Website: bh-photo
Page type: gifting
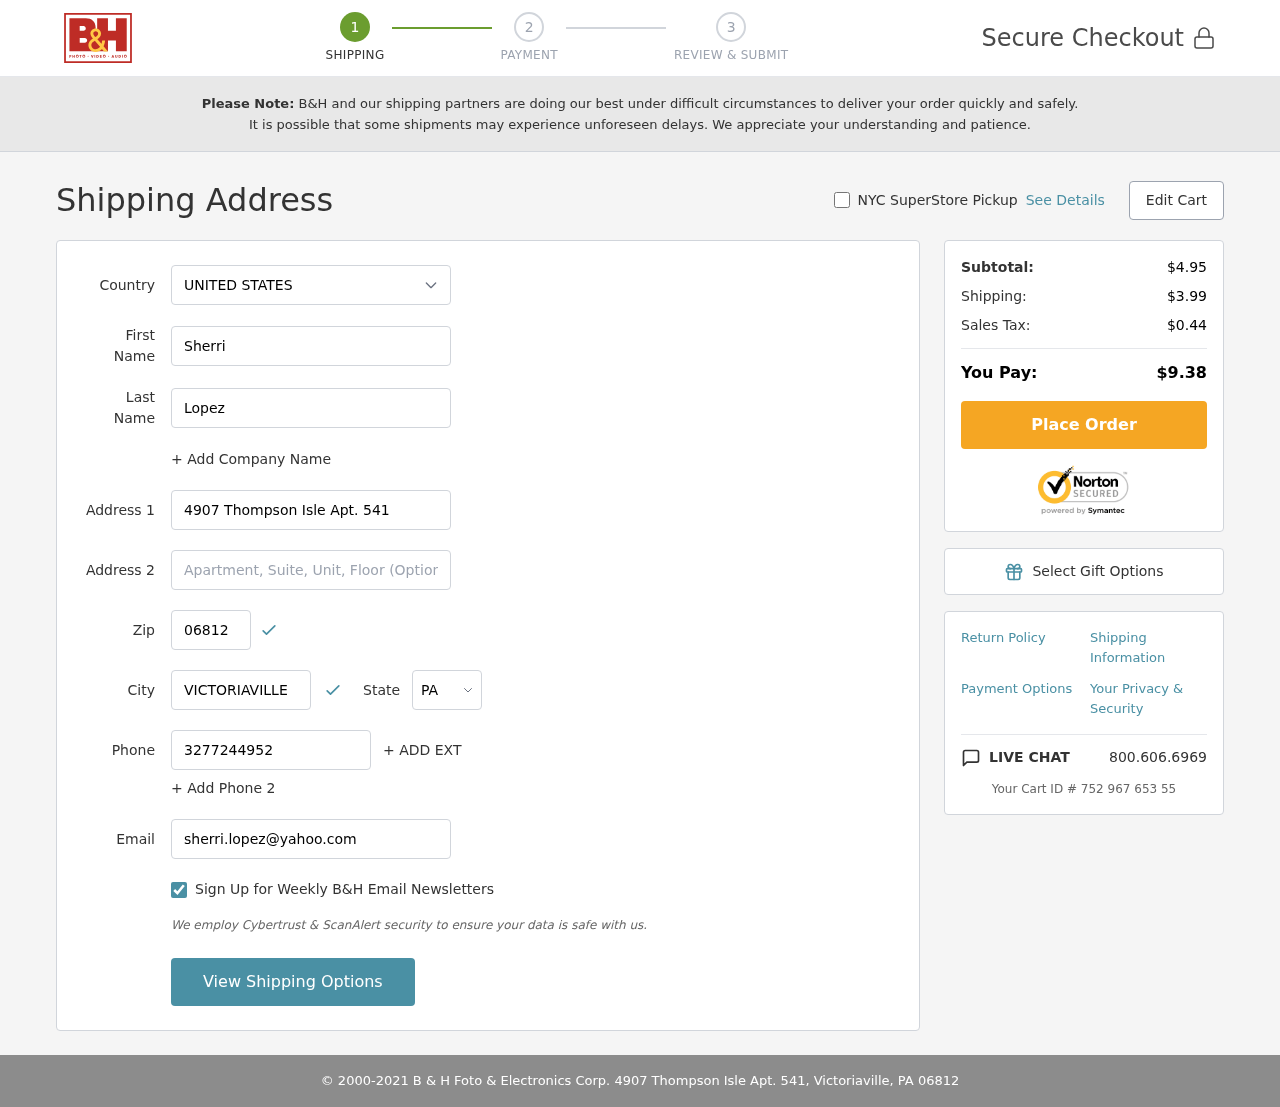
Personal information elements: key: PII_CITY
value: Victoriaville
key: PII_COUNTRY
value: United States
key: PII_EMAIL
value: sherri.lopez@yahoo.com
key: PII_FIRSTNAME
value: Sherri
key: PII_LASTNAME
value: Lopez
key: PII_PHONE
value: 3277244952
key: PII_POSTCODE
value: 06812
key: PII_STATE_ABBR
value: PA
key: PII_STREET
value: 4907 Thompson Isle Apt. 541
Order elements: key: ORDER_SUBTOTAL
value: $4.95
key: ORDER_SHIPPING_COST
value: $3.99
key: ORDER_TAX
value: $0.44
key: ORDER_TOTAL
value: $9.38
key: ORDER_ID
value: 752 967 653 55